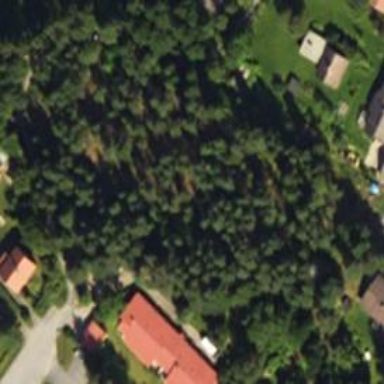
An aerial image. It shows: Forest with mix of leaf types.